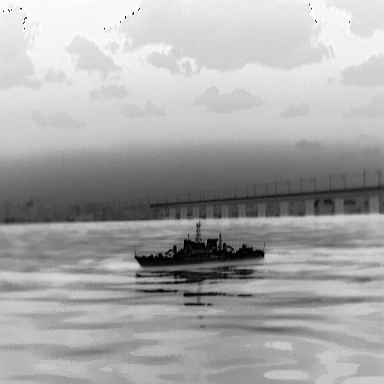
There is a warship in the infrared image.